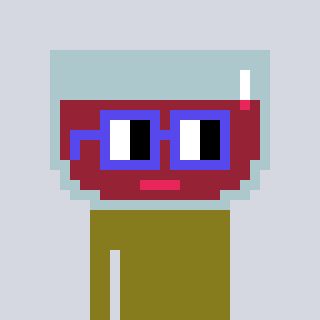
a pixel art character with square blue glasses, a wine-shaped head and a gunk-colored body on a cool background